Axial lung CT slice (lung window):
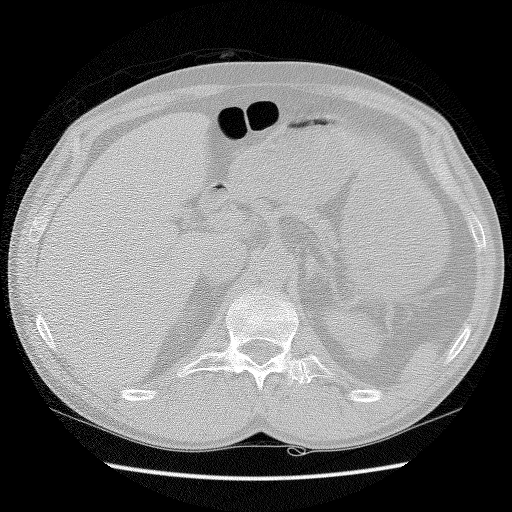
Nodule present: no